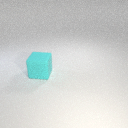
large cyan rubber cube